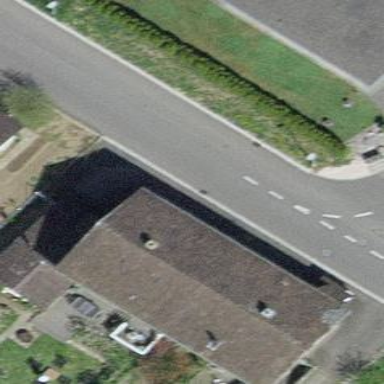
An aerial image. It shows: Terrace building.